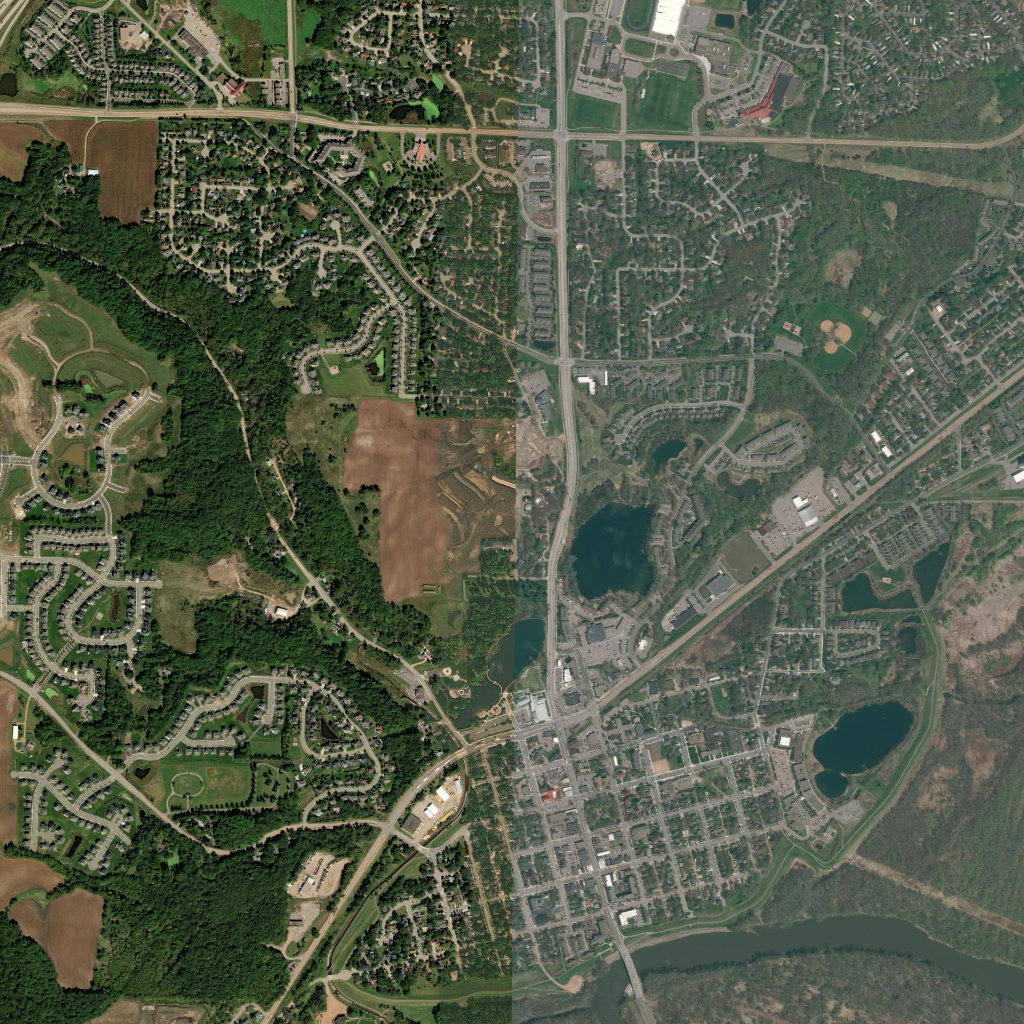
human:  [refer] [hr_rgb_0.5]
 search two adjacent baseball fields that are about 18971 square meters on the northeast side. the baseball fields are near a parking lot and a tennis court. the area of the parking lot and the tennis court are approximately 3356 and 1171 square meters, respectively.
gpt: <box>[[78, 28, 85, 34, 0]]</box>